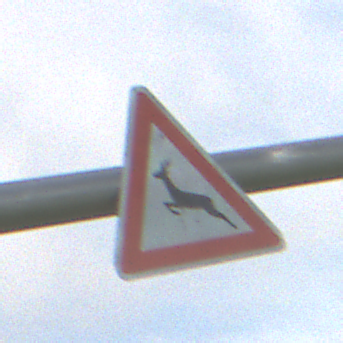
Verkehrszeichen: WildwechselRechts
Umgebung: Outdoor, Nature
Tageszeit: MorningAfternoon
Wetter: PartlyCloudy
Licht: Natural
Jahreszeit: NotSpecified
Kontrast: HighContrast